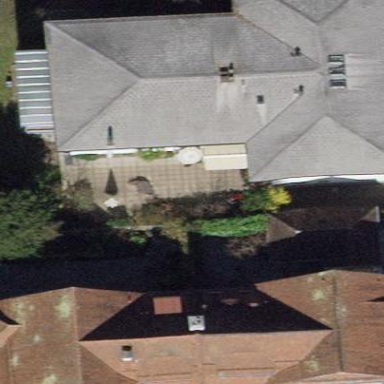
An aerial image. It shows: Building with tile roof.